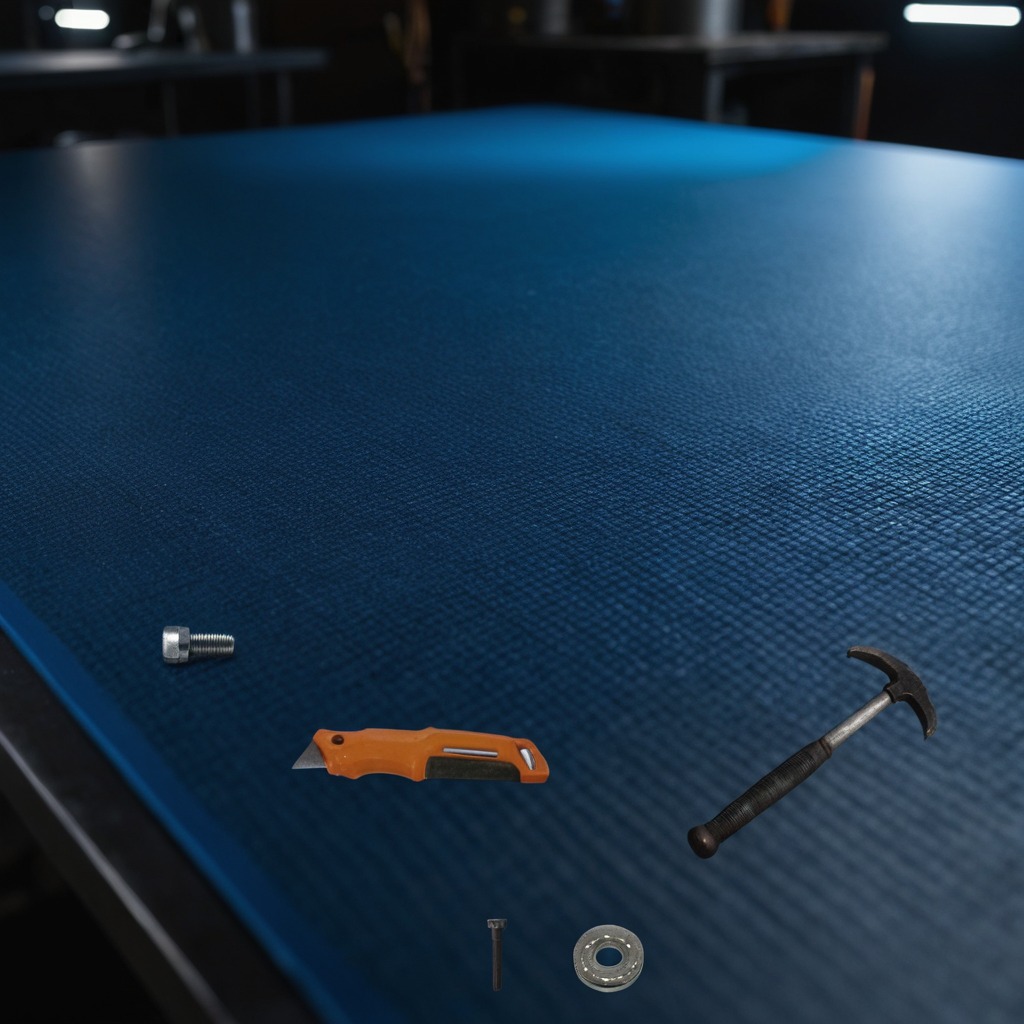
A metal ball bearing, a utility knife, a metal machine screw, an iron nail, and a hammer are lying on a clean granite tabletop.